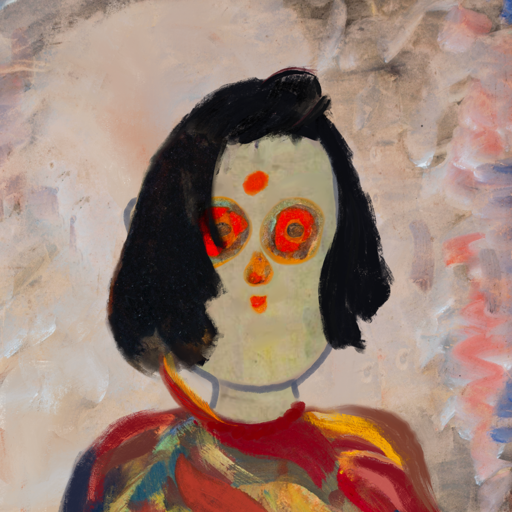
Background: Roy_Bahadur, Head And Neck Front: Hill_Girl, Face Front: Sisters, Bust: Mother_And_Son_Son, Hair Front: Mosgoul, Head Accessory: Blank, Second Necklace: Blank, Necklace: Pipe, Baby: Blank